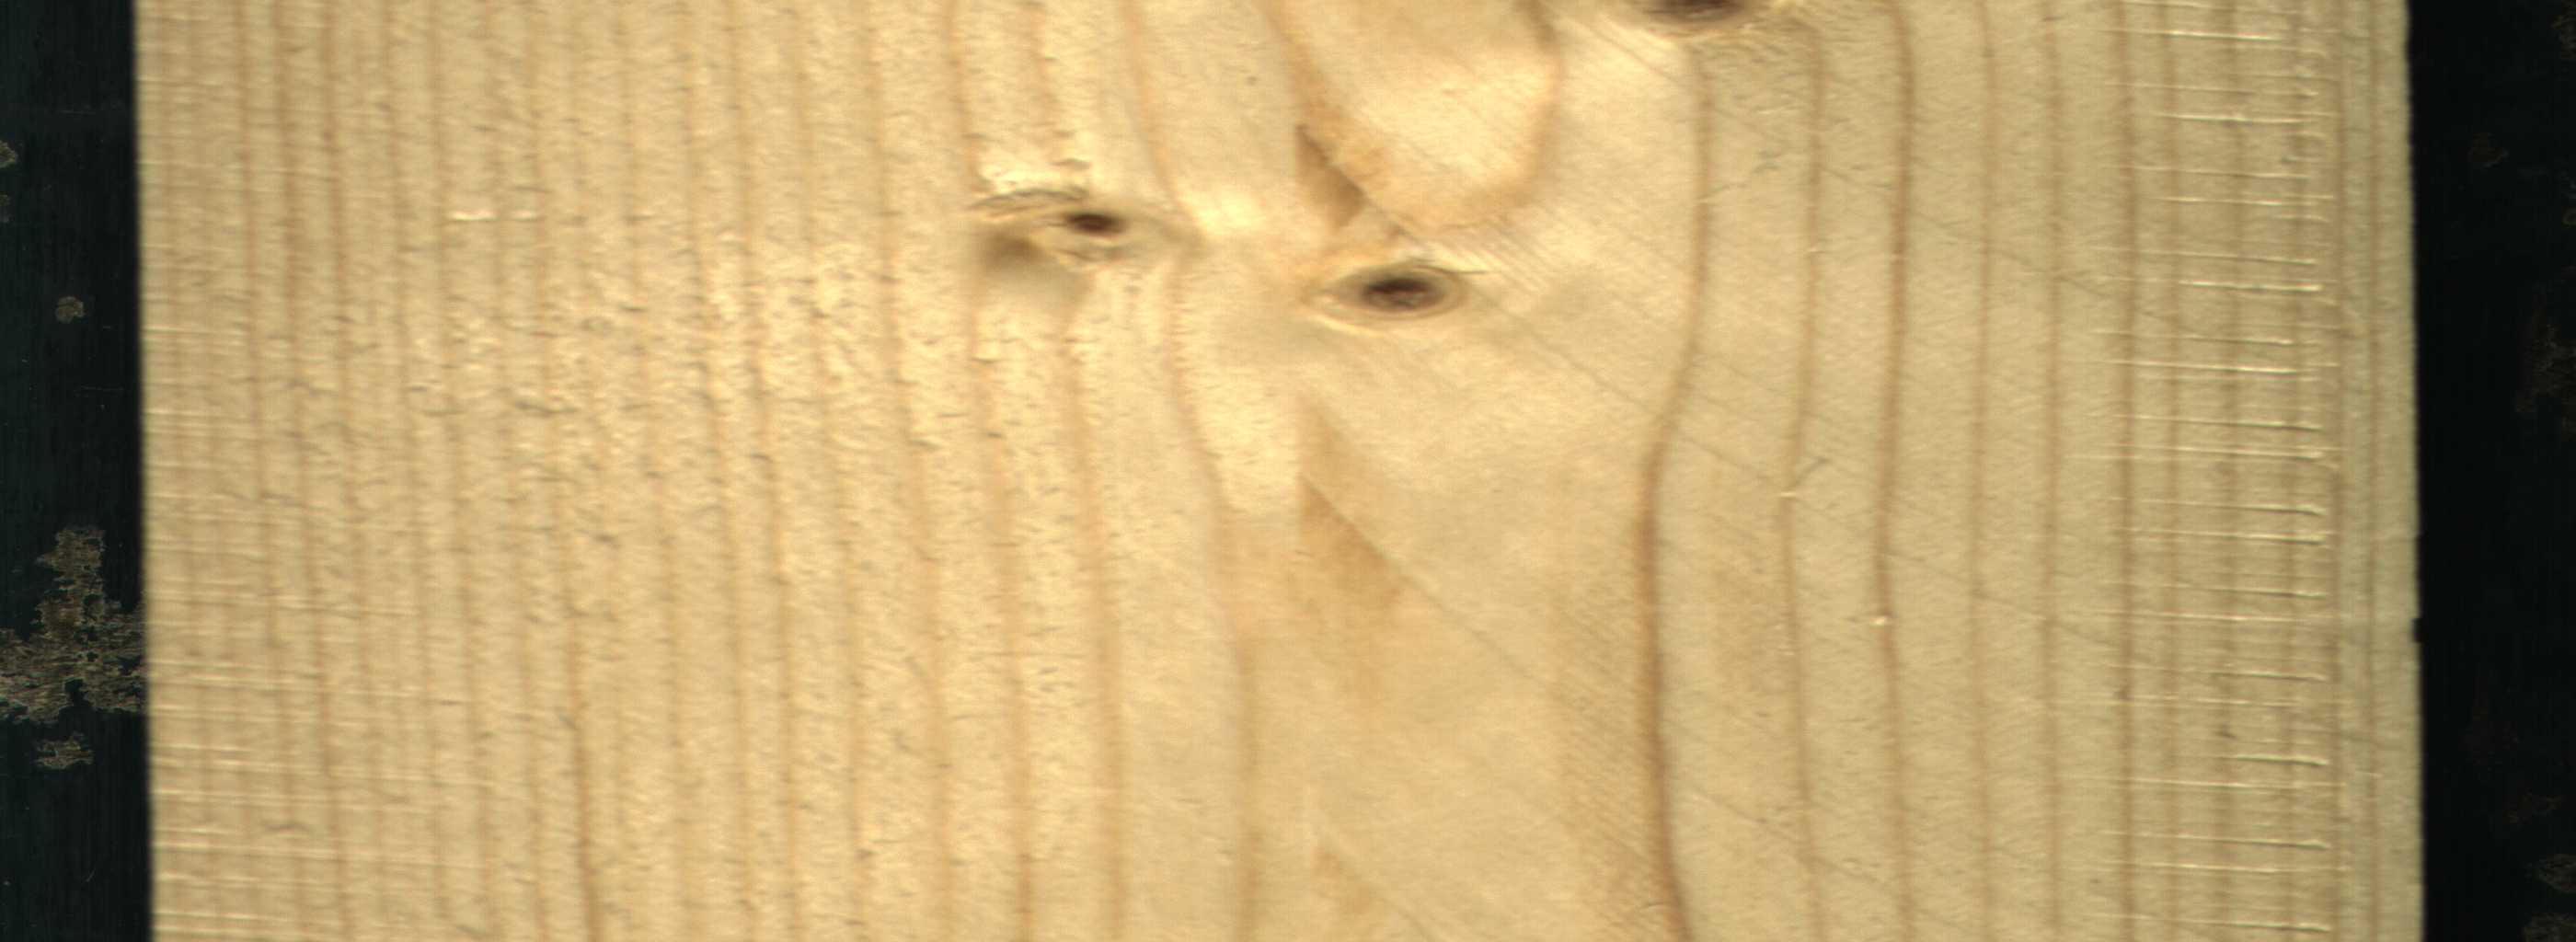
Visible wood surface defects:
Live_Knot
Live_Knot
Live_Knot